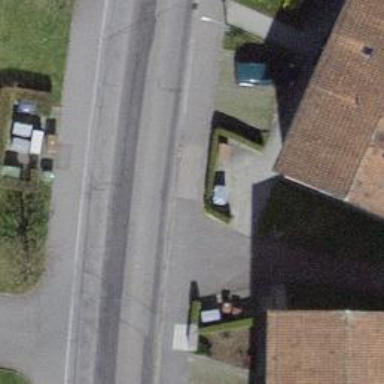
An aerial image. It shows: Hedge acting as barrier.